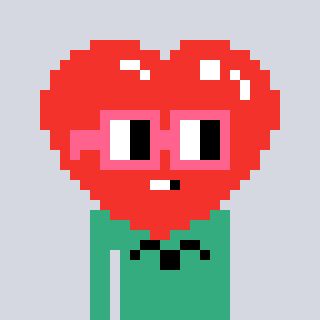
a pixel art character with square pink glasses, a heart-shaped head and a teal-colored body on a cool background